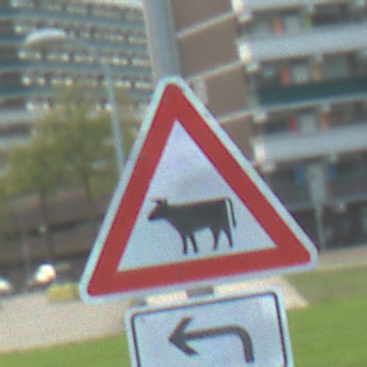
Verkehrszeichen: ViehtriebRechts
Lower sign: RichtungsangabeDurchPfeile2
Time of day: MorningAfternoon
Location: Outdoor (Urban)
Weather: PartlyCloudy
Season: NotSpecified
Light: Natural